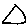
Label: triangle